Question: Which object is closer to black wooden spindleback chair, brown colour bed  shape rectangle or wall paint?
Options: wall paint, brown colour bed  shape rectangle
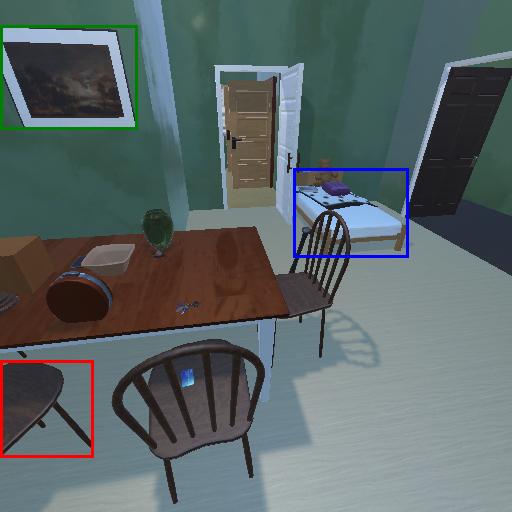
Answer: wall paint